Question: On Android, within a webview, we're having an issue in which the 'window.pageYOffset' property intermittently returning 0 incorrectly.
It also returns 0 when it should, as in, the top of the page.
Here's a JSBin showing what we have so far (open the console):
<URL>
Here's the code we're using:
<URL>
And here's a screenshot of the console.log as the page is being scrolled.

Our environment is Android KitKat, using a webview within an application, that the chrome developer tools is reporting as version (33.0.0.0).
Also worth mentioning that we if we load the page within chrome 37 on KitKat it functions as expected, and does not intermittently report 0.
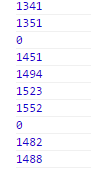
Answer: So here's a solution where you'll have to cache the offset value on scroll, and when the WebView intermittently returns 0 for window.pageYOffset, use the previously cached position.
Here's a <URL> that works in the Android WebView.
Rather nasty regarding performance I know, but implementing an interval or timeout <URL> will also help.